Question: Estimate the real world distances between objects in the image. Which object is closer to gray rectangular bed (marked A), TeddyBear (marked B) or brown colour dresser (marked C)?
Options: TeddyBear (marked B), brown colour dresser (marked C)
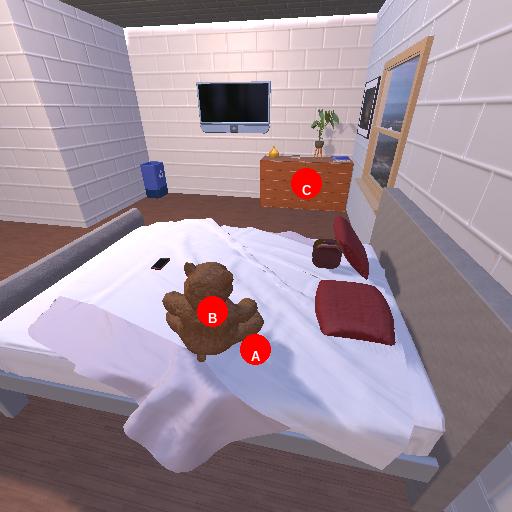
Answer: TeddyBear (marked B)